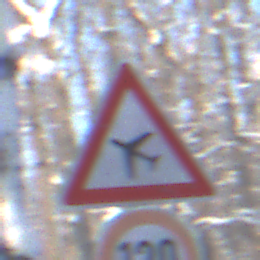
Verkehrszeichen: FlugbetriebRechts
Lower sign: Geschwindigkeit120
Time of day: MorningAfternoon
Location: Outdoor (Nature)
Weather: Clear
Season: Winter
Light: Natural